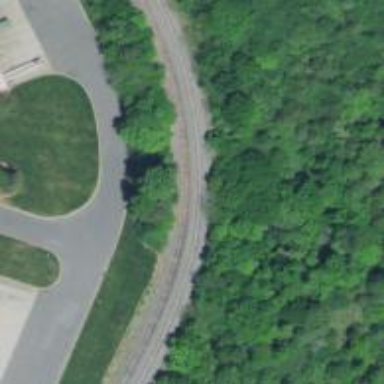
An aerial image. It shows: Disused railway spur.